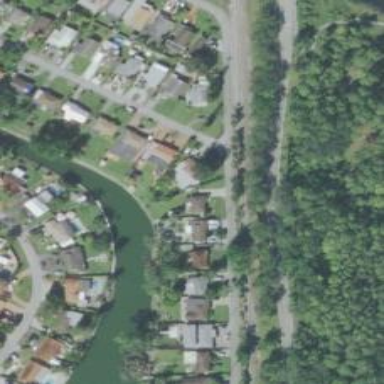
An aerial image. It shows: Canal.